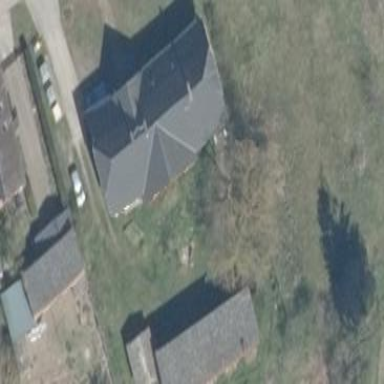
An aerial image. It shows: Simple house.